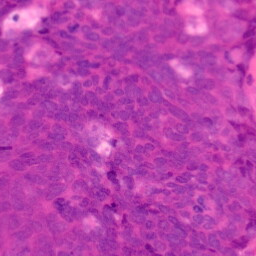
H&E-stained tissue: Colon